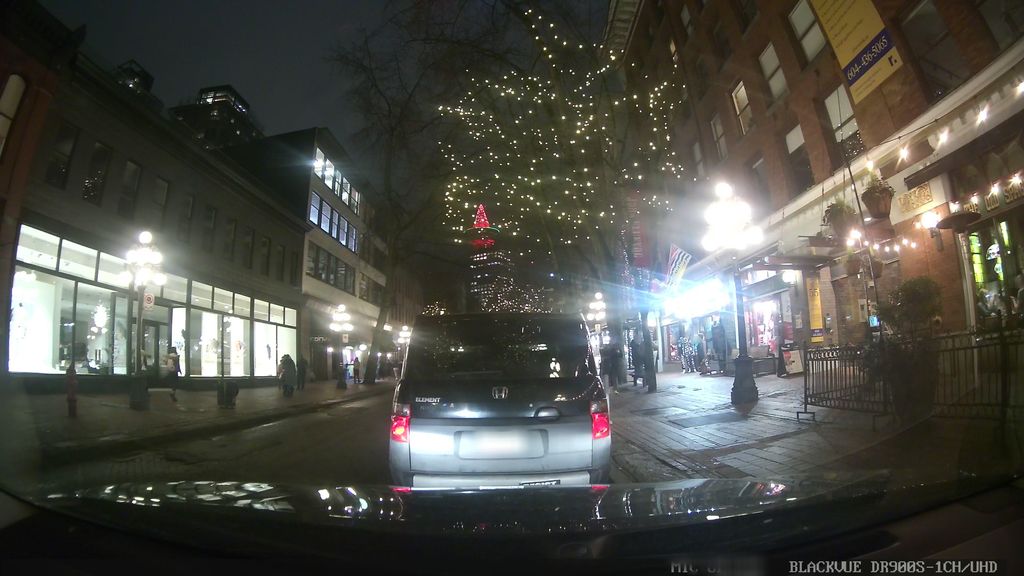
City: vancouver